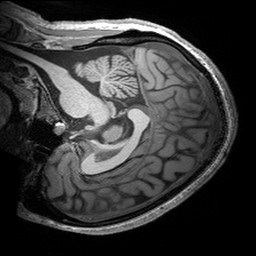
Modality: T1w
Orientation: sagittal
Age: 21
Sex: female
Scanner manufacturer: siemens
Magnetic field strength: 3 T
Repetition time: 2.53 s
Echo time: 0.00299 s